Question: I am using scikit and using 'mean_squared_error' as a scoring function for model evaluation in cross_val_score.
'''
rms_score = cross_validation.cross_val_score(model, X, y, cv=20, scoring='mean_squared_error')
'''
I am using 'mean_squared_error' as it is a regression problem and the estimators (model) used are 'lasso', 'ridge' and 'elasticNet'.
For all these estimators, I am getting 'rms_score' as negative values. How is it possible, given the fact that the differences in y values are squared.

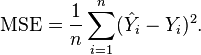
Answer: You get the mean_squared_error with sign flipped returned by cross_validation.cross_val_score. There is an issued opened for that (<URL>, it's controversial if that is an API- or documentation bug.